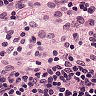
Metastatic tissue present: no